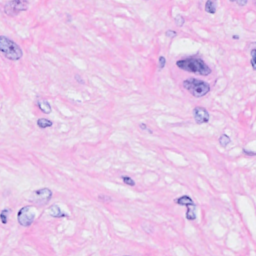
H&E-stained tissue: Breast